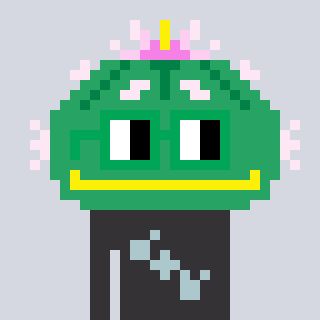
a pixel art character with square green glasses, a peyote-shaped head and a grayscale-colored body on a cool background